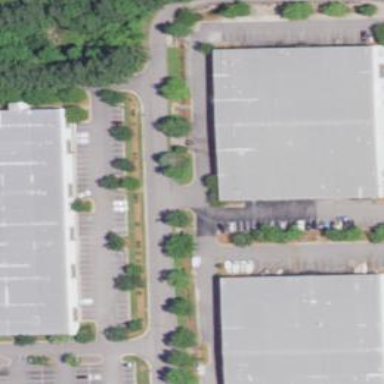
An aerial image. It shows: Commercial building.